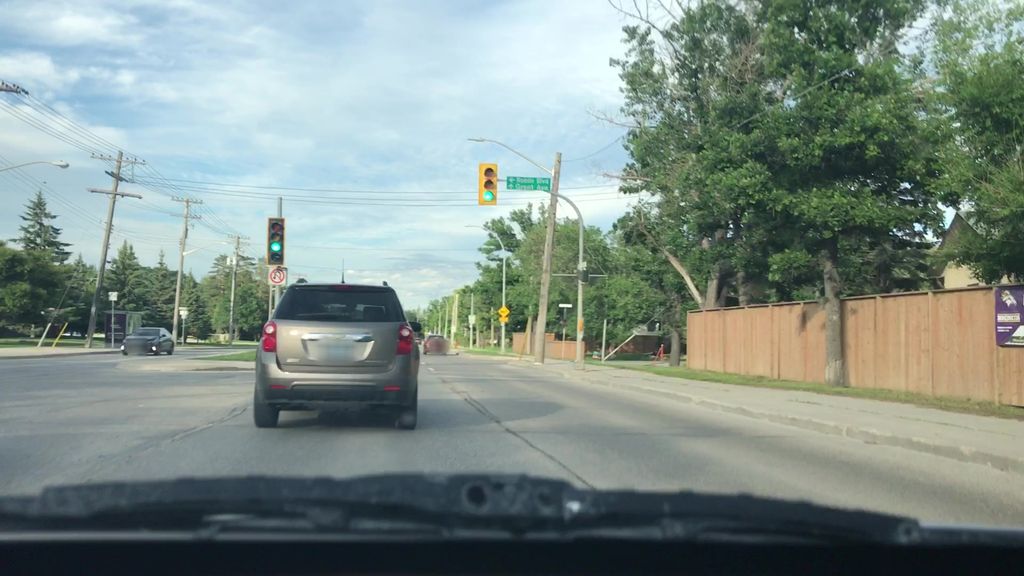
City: winnipeg